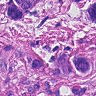
Metastatic tissue present: yes